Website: macys
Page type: gifting
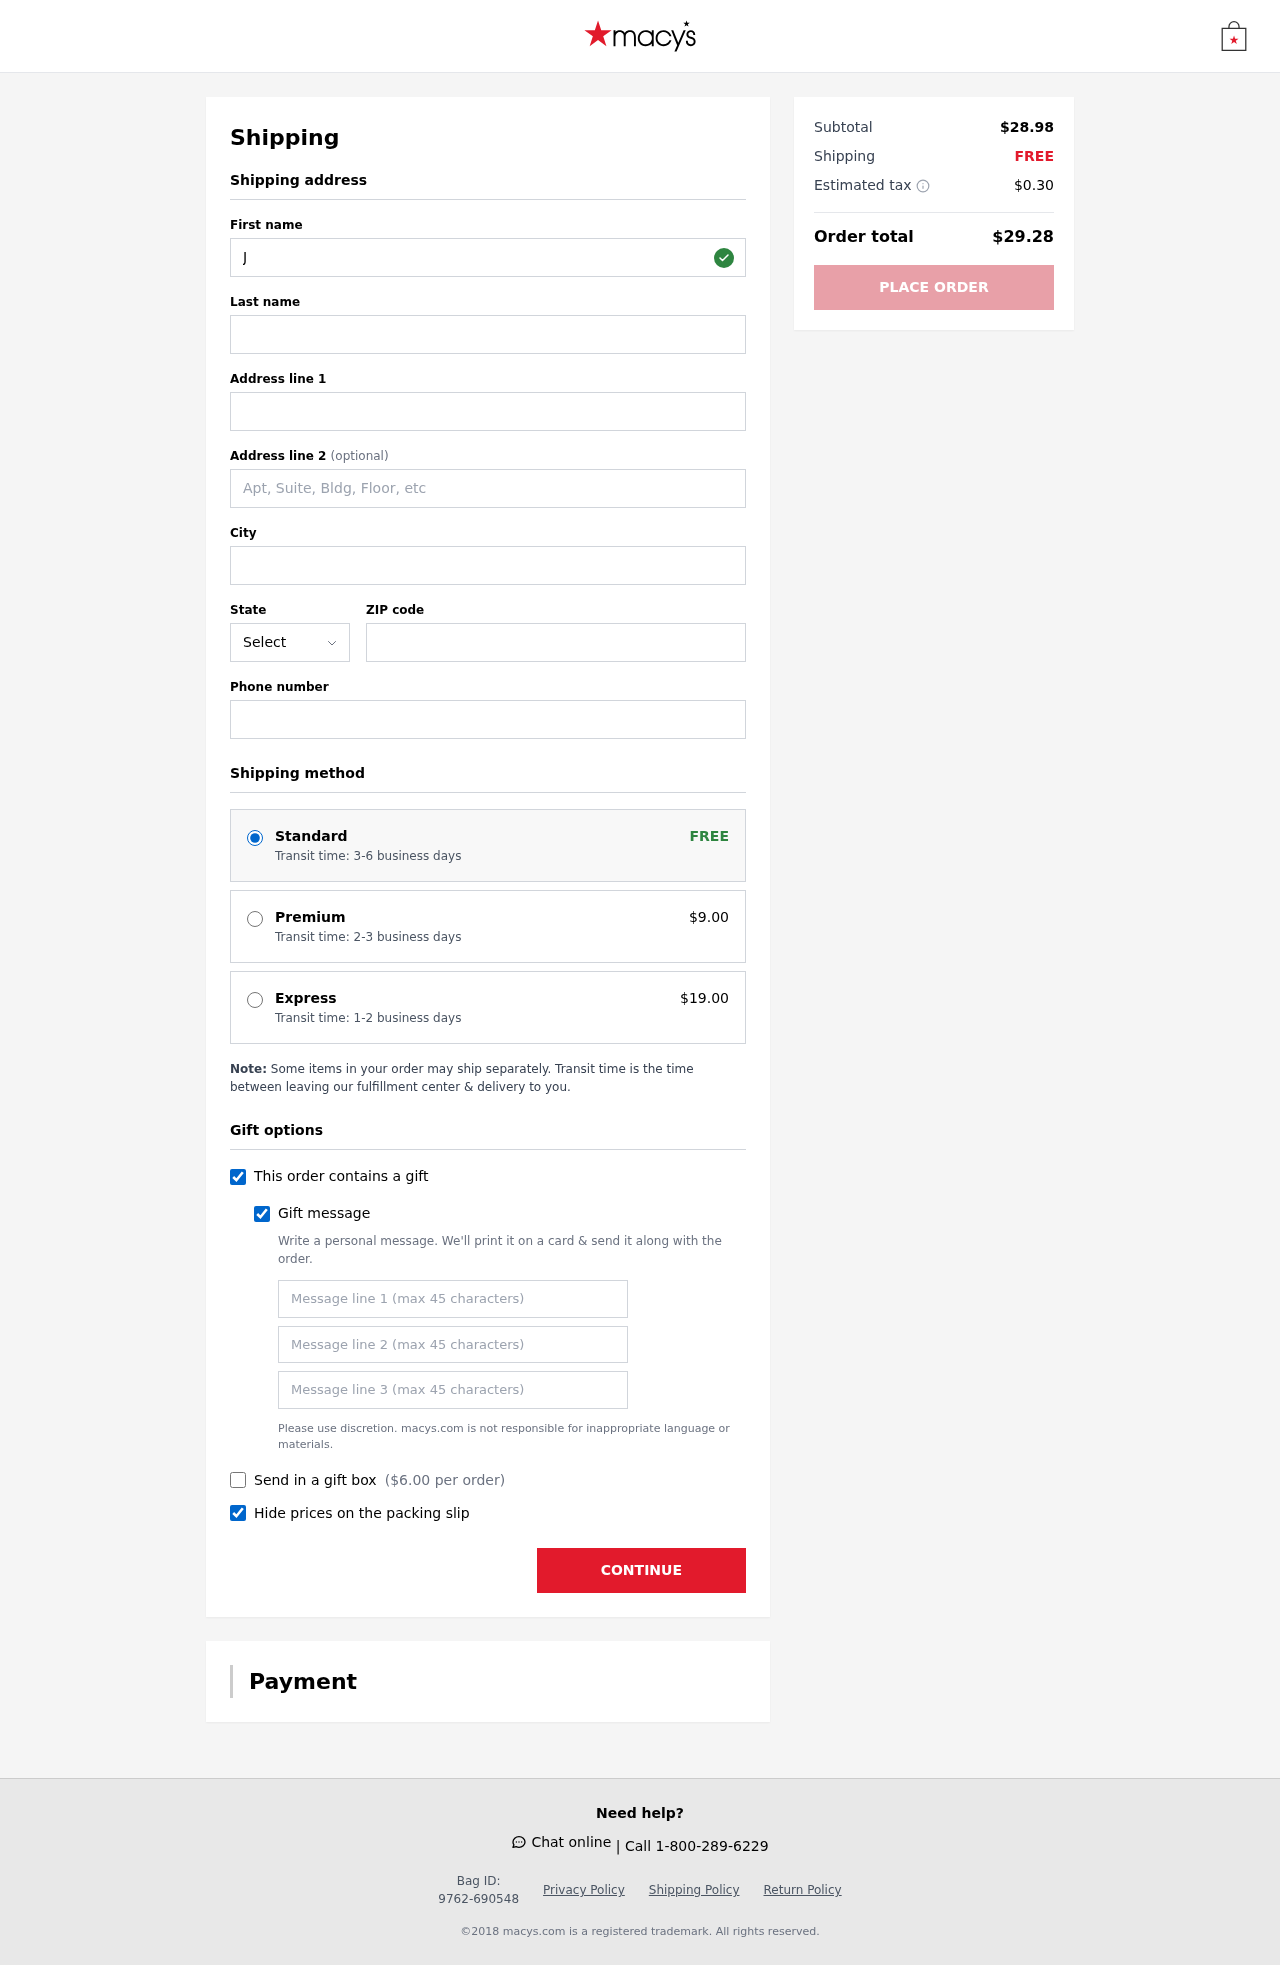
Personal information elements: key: PII_STATE_ABBR
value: NC
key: PII_FIRSTNAME
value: John
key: PII_LASTNAME
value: Morrison
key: PII_STREET
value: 4925 Kevin Park
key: PII_CITY
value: Brookeside
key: PII_POSTCODE
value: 59975
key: PII_PHONE
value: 3137570497
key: PII_GIFT_MESSAGE
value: Hey Amy, I thought you could use a little extra warmth and cheer this season! I found this lovely candle that reminds me of cozy nights and holiday magic. Enjoy every flicker!  John
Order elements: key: ORDER_SHIPPING_STANDARD
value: Transit time: 3-6 business days
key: ORDER_SHIPPING_PREMIUM
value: Transit time: 2-3 business days
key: ORDER_SHIPPING_PREMIUM_PRICE
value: $9.00
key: ORDER_SHIPPING_EXPRESS
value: Transit time: 1-2 business days
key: ORDER_SHIPPING_EXPRESS_PRICE
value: $19.00
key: ORDER_GIFT_BOX_PRICE
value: $6.00
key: ORDER_SUBTOTAL
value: $28.98
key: ORDER_SHIPPING_COST
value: FREE
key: ORDER_TAX
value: $0.30
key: ORDER_TOTAL
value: $29.28